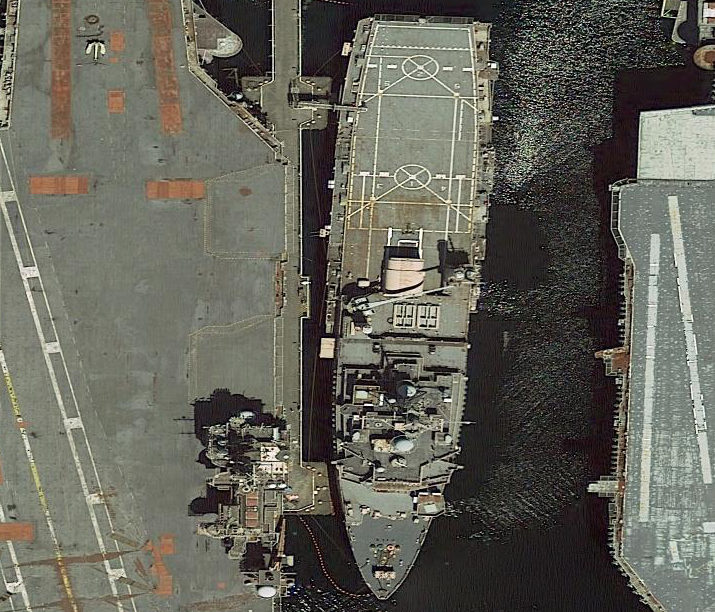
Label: combat